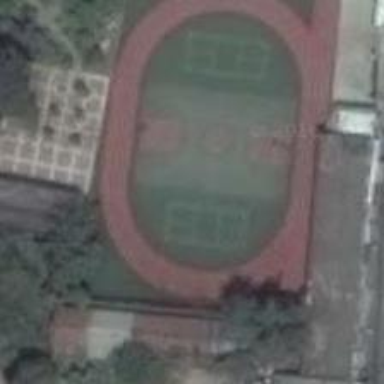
A football field which located at the street corner .